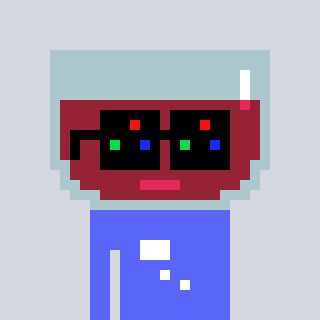
a pixel art character with square black sunglasses, a wine-shaped head and a purple-colored body on a cool background